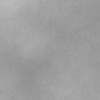
Atmospheric dust classification: dusty